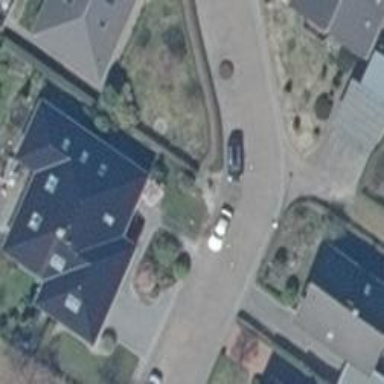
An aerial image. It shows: Living street.